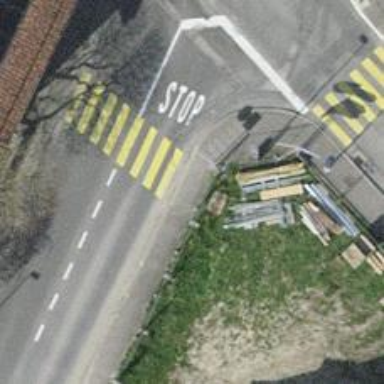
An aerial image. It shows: Sidewalk along the footway.